Question: Given the first 8 numbers in the nine-square grid, calculate the smallest positive integer such that the sum of this number plus all previous numbers is an integer multiple of 20
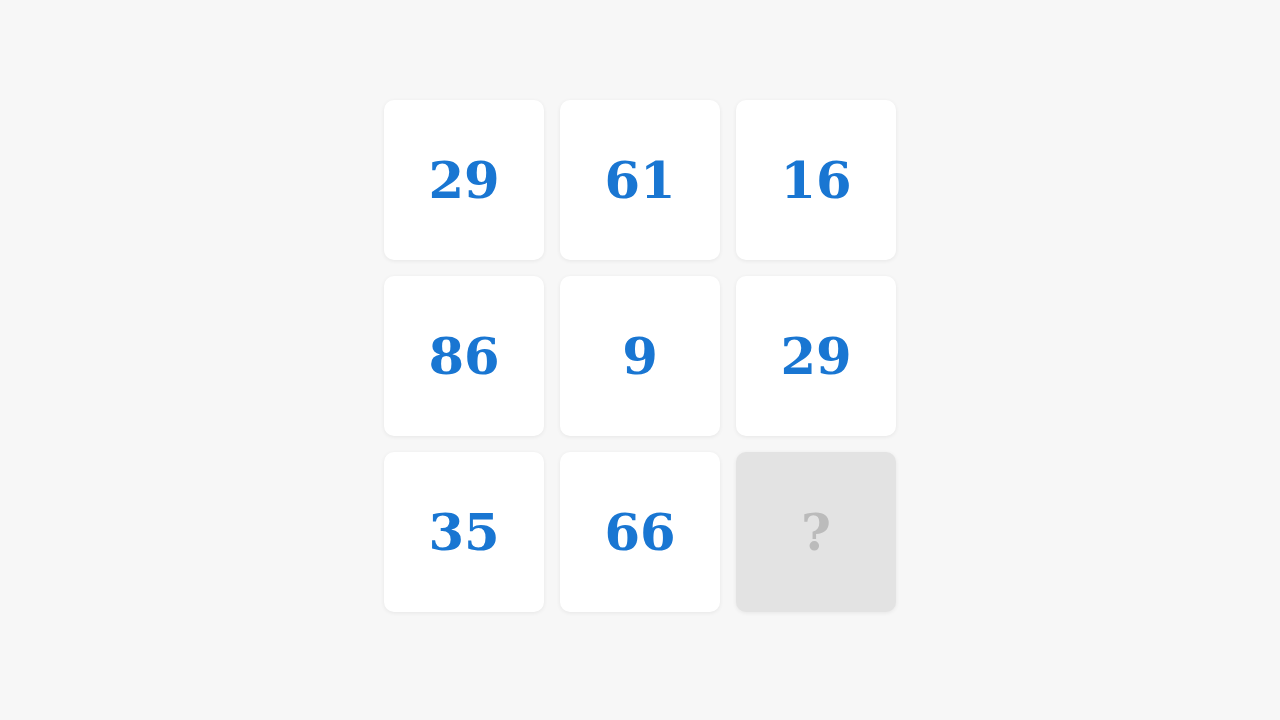
Answer: 9